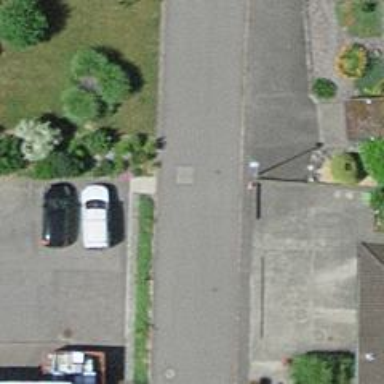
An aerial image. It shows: Set of steps on the road.